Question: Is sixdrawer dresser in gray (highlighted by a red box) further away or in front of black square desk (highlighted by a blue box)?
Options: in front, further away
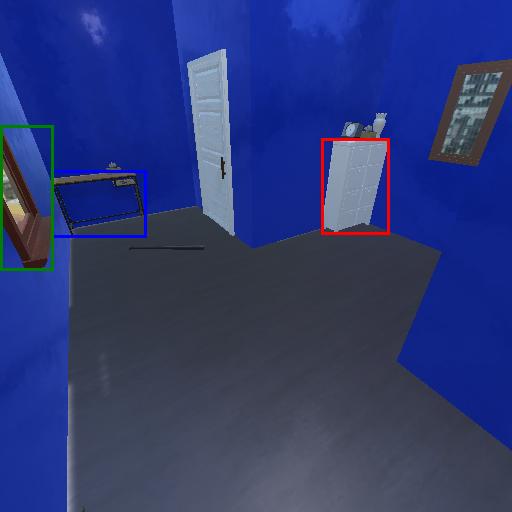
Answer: in front